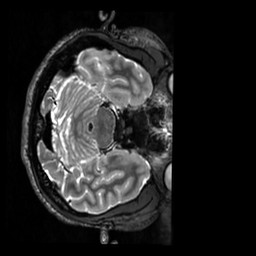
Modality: T2w
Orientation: axial
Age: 24
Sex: male
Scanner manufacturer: siemens
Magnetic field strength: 3 T
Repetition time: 3.2 s
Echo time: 0.728 s